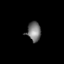
Tissue: lung
Cell type: Epithelial cells
Senescence score: 0.1925
Nuclear area (px): 262
Mean DAPI intensity: 118.5